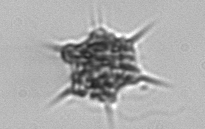
Label: Dictyocha